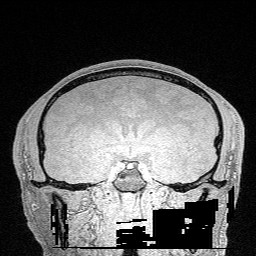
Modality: FLASH
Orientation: sagittal
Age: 31
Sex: male